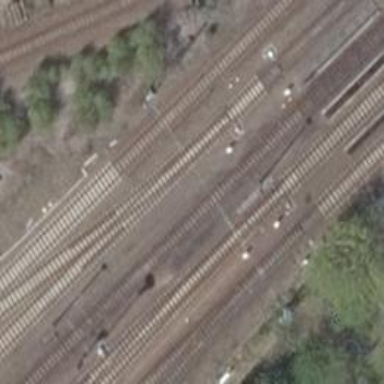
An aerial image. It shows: Rail yard with electrified contact lines for the railway.